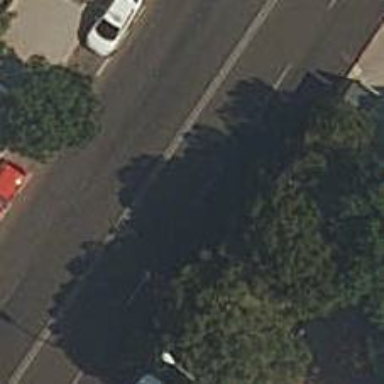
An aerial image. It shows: Public transport stop position.